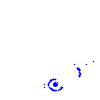
Particle: pion